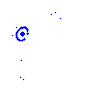
Particle: pion